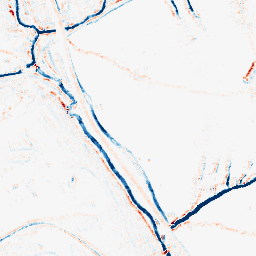
Category: morphological
Decomposition family: morphological_rect
Decomposition parameters: operation: average
width: 5
height: 5
Upsampling method: regularized
Upsampling parameters: scale: 4
lambda_reg: 0.001
Upsampling scale: 4